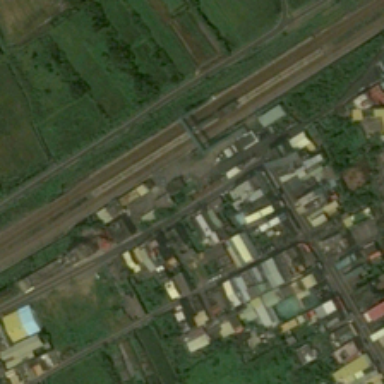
Many buildings and green plants are in two sides of a railway station .